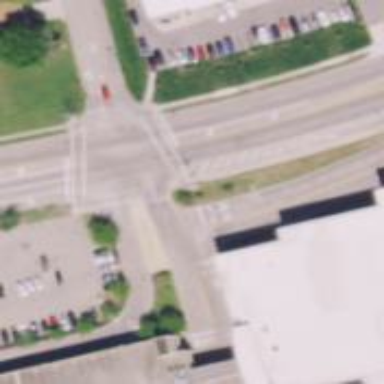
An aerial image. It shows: Footway with marked crossing lines.